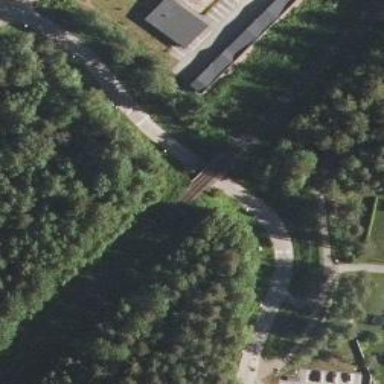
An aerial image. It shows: Continuous rail track.